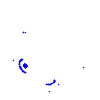
Particle: kaon